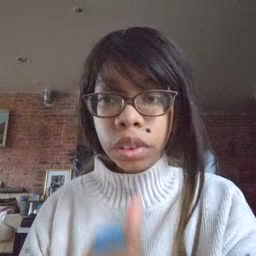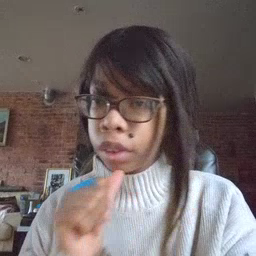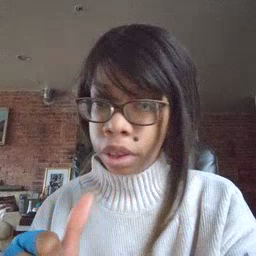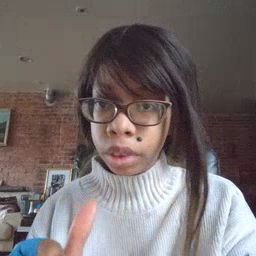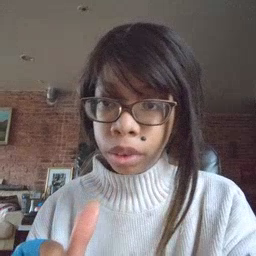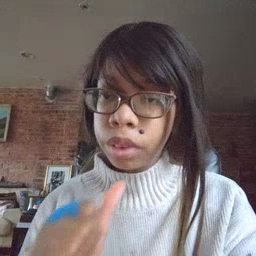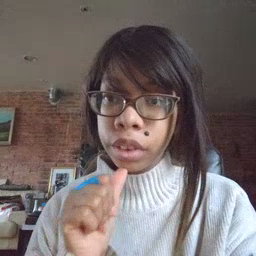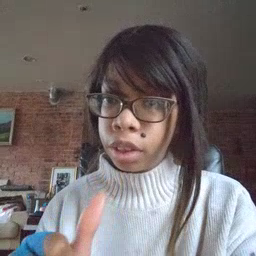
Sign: not